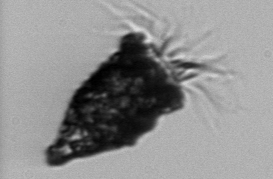
Label: Tintinnopsis